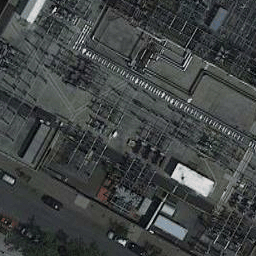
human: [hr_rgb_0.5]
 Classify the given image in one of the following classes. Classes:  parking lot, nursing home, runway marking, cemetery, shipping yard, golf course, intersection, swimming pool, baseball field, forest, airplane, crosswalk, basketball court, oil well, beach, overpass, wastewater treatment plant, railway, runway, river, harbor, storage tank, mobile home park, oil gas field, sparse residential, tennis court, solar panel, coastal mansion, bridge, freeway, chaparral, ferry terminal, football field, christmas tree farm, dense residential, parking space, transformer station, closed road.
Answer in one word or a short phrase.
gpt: transformer station